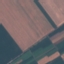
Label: AnnualCrop